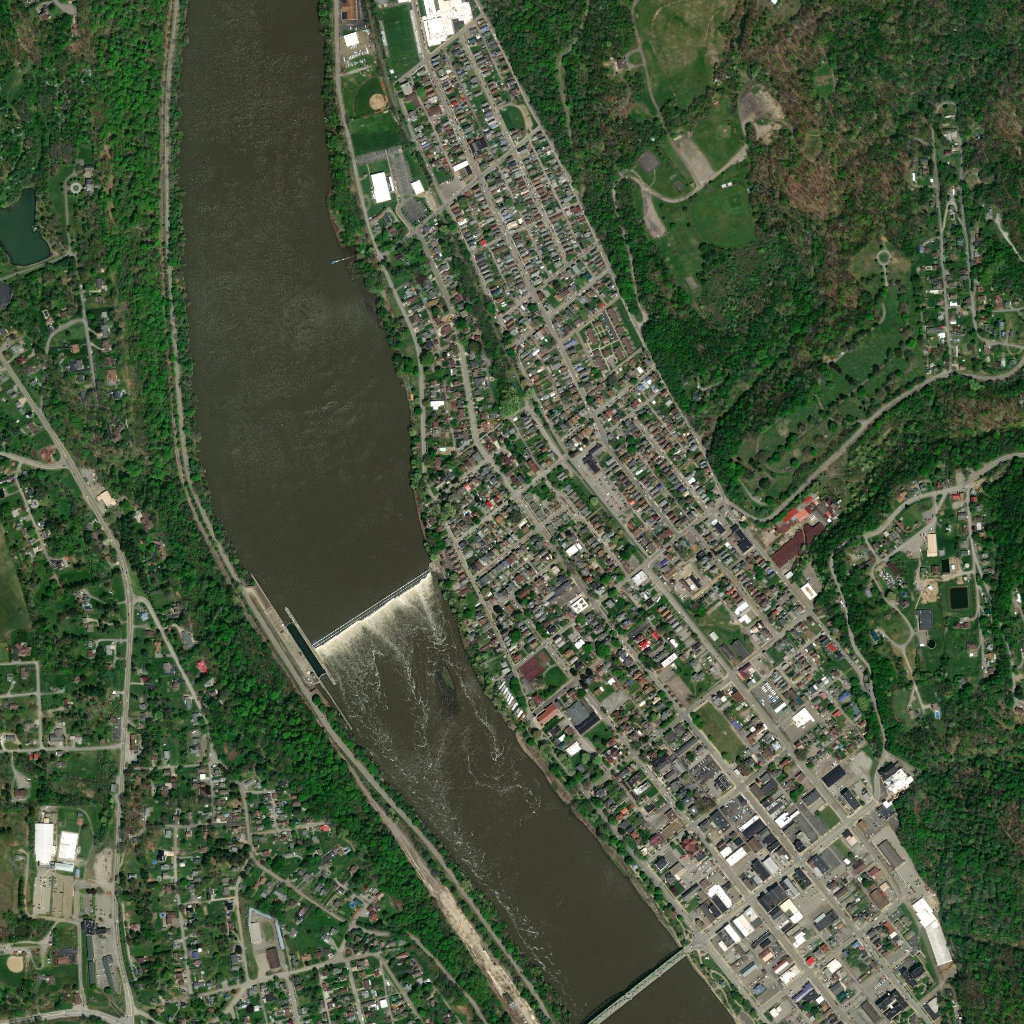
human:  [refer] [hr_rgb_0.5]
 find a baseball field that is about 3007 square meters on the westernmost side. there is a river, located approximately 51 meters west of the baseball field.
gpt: <box>[[33, 7, 37, 11, 0]]</box>